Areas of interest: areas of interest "Inner Mongolia Public Security Bureau Training Base"
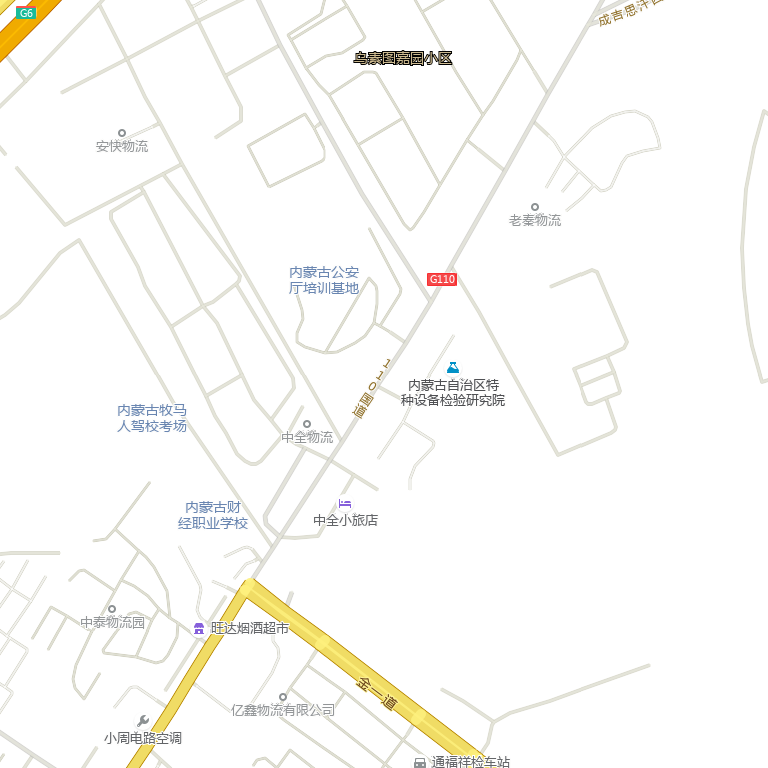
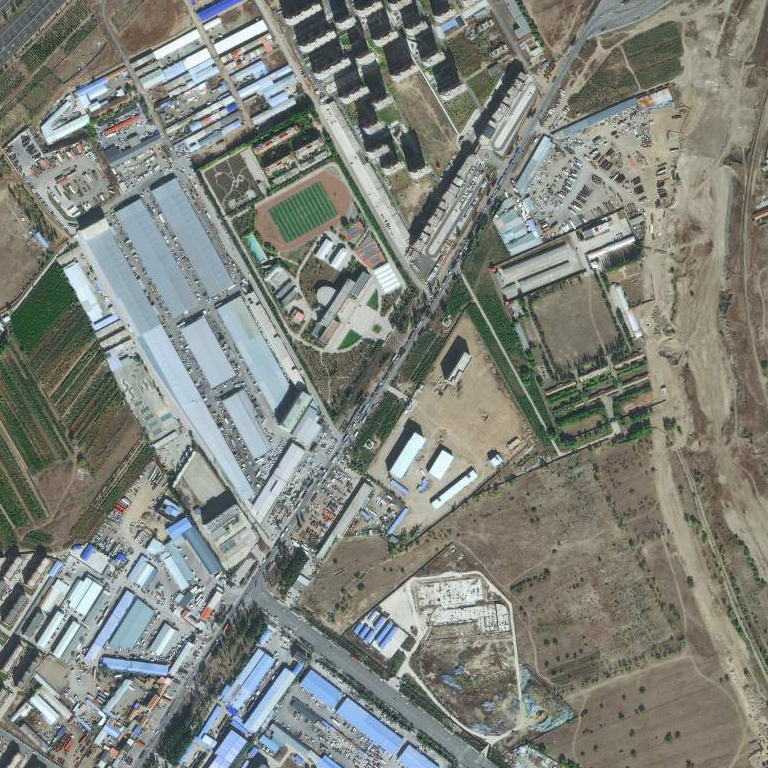